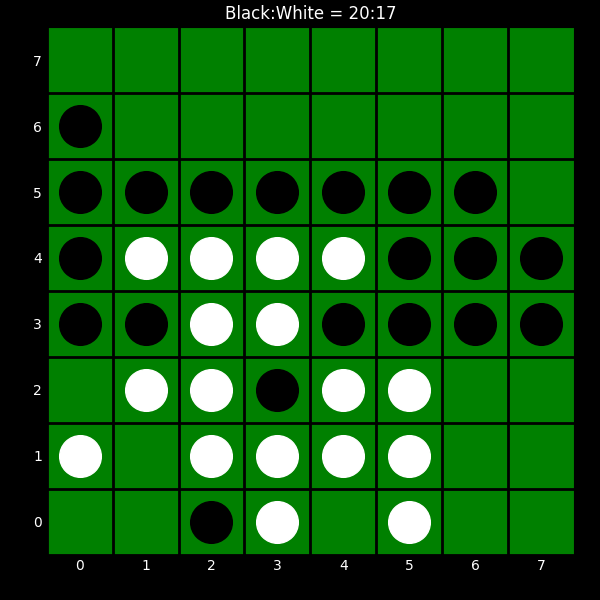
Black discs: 20
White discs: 17